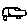
Label: car